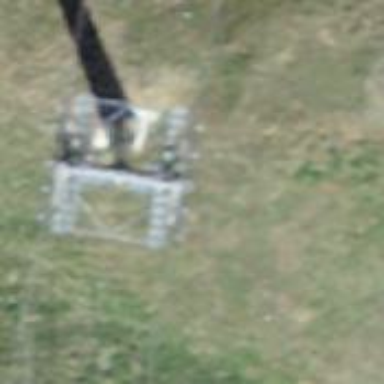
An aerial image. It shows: Pylon for aerialway.